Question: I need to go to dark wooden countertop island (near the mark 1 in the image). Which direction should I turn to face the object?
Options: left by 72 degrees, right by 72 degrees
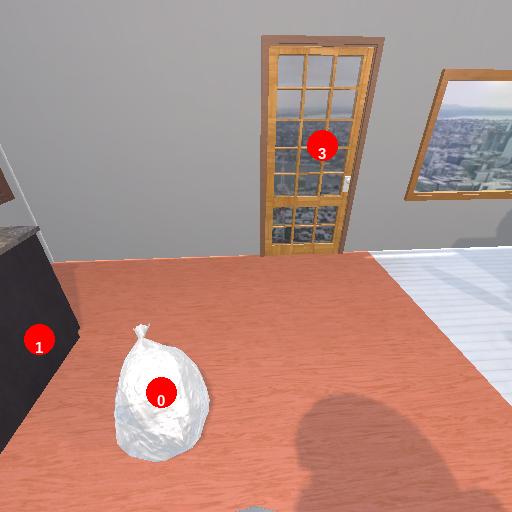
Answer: left by 72 degrees